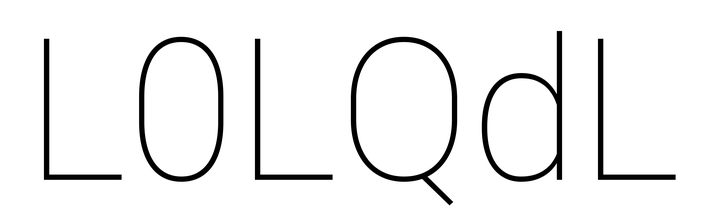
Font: Roboto_Thin